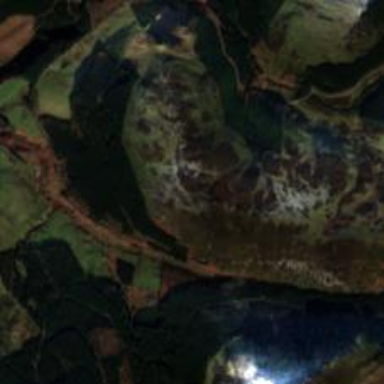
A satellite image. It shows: Natural area of fell.